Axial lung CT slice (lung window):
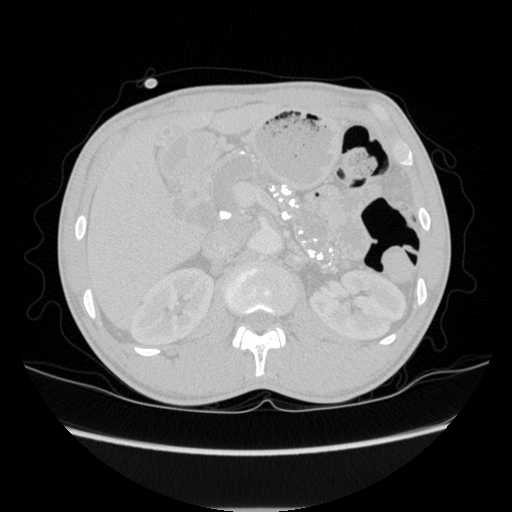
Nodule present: no